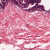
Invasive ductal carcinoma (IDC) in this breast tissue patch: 0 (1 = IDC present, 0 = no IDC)